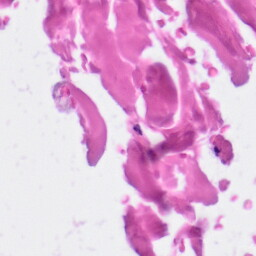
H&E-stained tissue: Skin